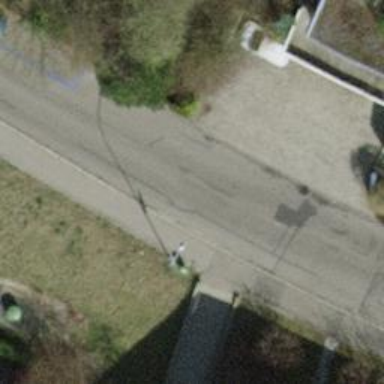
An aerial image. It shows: Set of steps on the road.